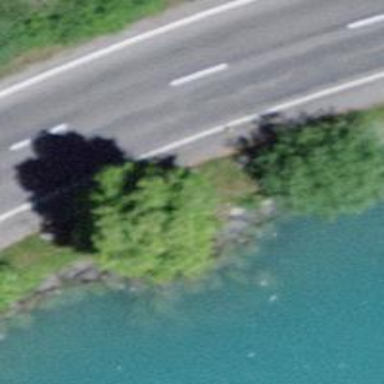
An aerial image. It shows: Beautiful tree in nature.